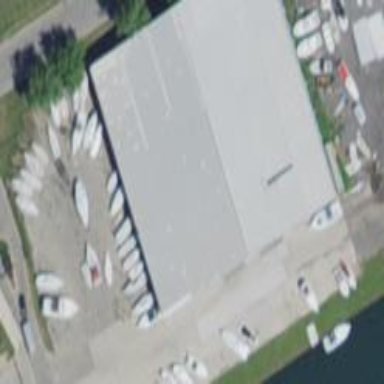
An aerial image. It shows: Covered boat storage facility building.